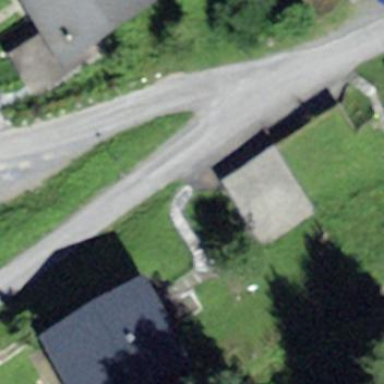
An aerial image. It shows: Garage building part.